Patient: sex M, age 25
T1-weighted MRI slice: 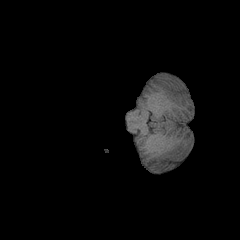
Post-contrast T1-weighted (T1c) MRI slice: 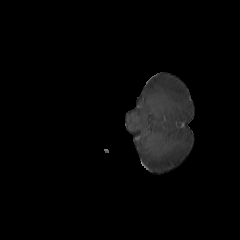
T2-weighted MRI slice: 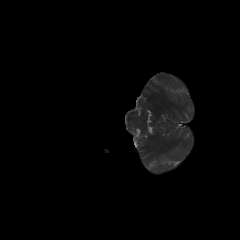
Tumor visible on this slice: no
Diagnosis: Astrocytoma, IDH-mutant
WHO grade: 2